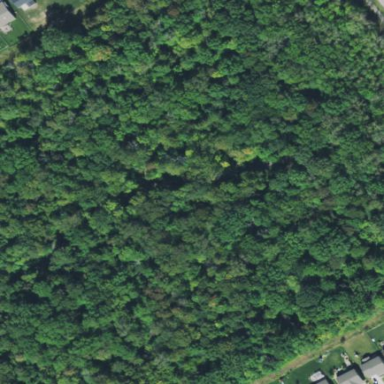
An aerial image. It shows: Forest area.